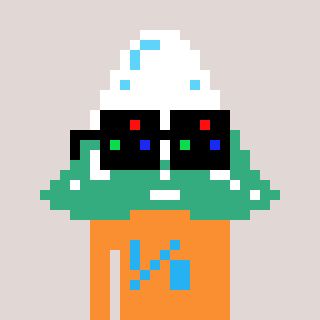
a pixel art character with square black sunglasses, a snowy mountain-shaped head and a orange-colored body on a warm background